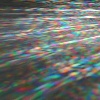
Label: sunburn